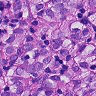
Metastatic tissue present: yes